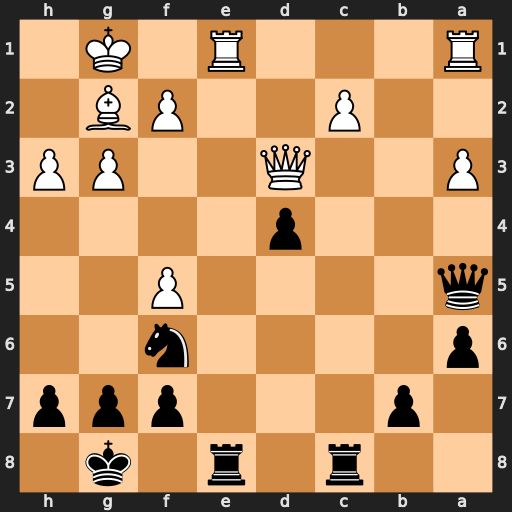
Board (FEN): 2r1r1k1/1p3ppp/p4n2/q4P2/3p4/P2Q2PP/2P2PB1/R3R1K1
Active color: b
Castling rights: -
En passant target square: -
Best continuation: Rxe1+ Rxe1 Qxe1+